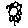
Label: flower